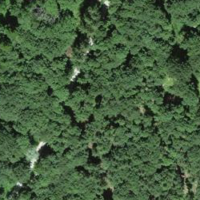
EUNIS habitat code: 41
Species observed at this site:
Platanthera bifolia